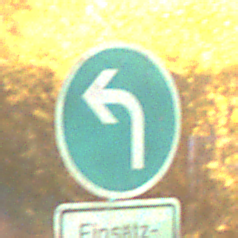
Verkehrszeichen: VorgeschriebeneFahrtrichtungLinks
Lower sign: BesondereFahrzeugeUndTransportgueter3
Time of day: Night
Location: Outdoor (Urban)
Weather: PartlyCloudy
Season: NotSpecified
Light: Artificial